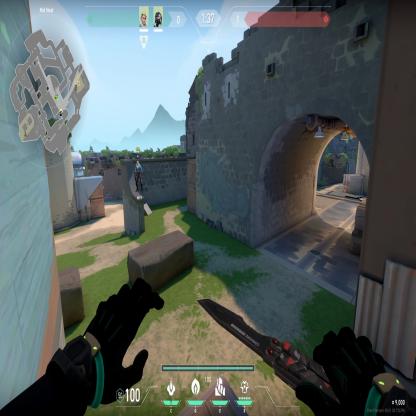
Label: teammate